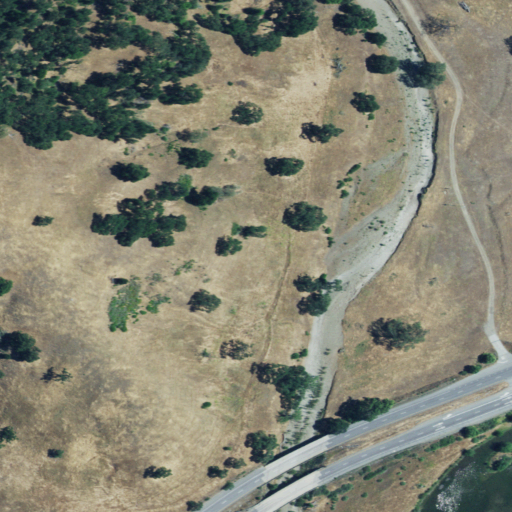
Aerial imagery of valley in California named Hurricane Canyon containing grassland, shrub, mixed forest, medium intensity development, low intensity development, herbaceous wetlands, and open development